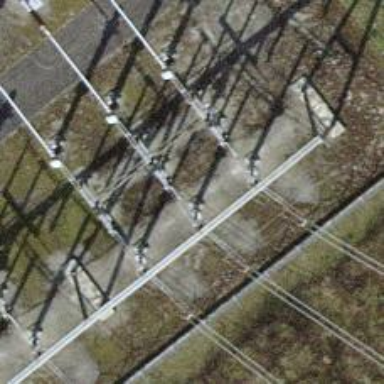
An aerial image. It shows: Power line in the image.